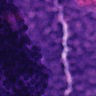
Metastatic tissue present: no